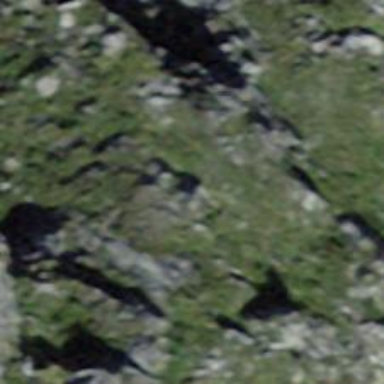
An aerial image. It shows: Cliff in nature.